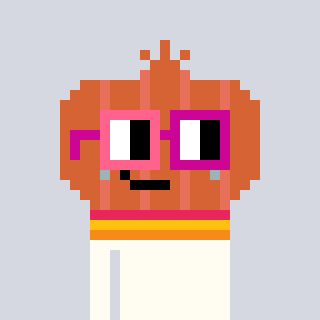
a pixel art character with square pink and red glasses, a onion-shaped head and a grayscale-colored body on a cool background